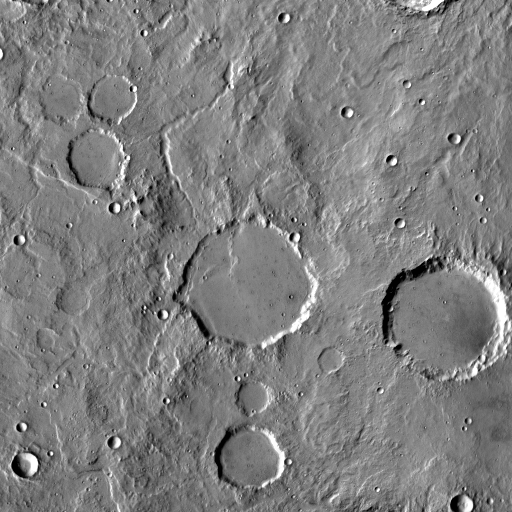
Crater classes present: Background, Other, Layered, Buried, Secondary